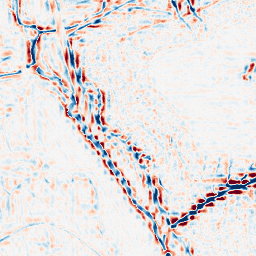
Category: wavelet
Decomposition family: wavelet_reverse_biorthogonal
Decomposition parameters: wavelet: rbio1.3
level: 3
Upsampling method: bicubic
Upsampling parameters: scale: 2
Upsampling scale: 2